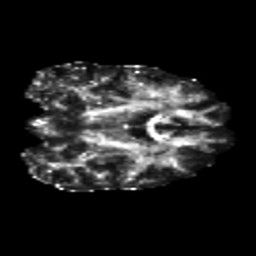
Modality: FA
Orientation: coronal
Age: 52
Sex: female
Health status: healthy
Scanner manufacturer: siemens
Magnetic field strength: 3 T
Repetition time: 10.8 s
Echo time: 0.082 s